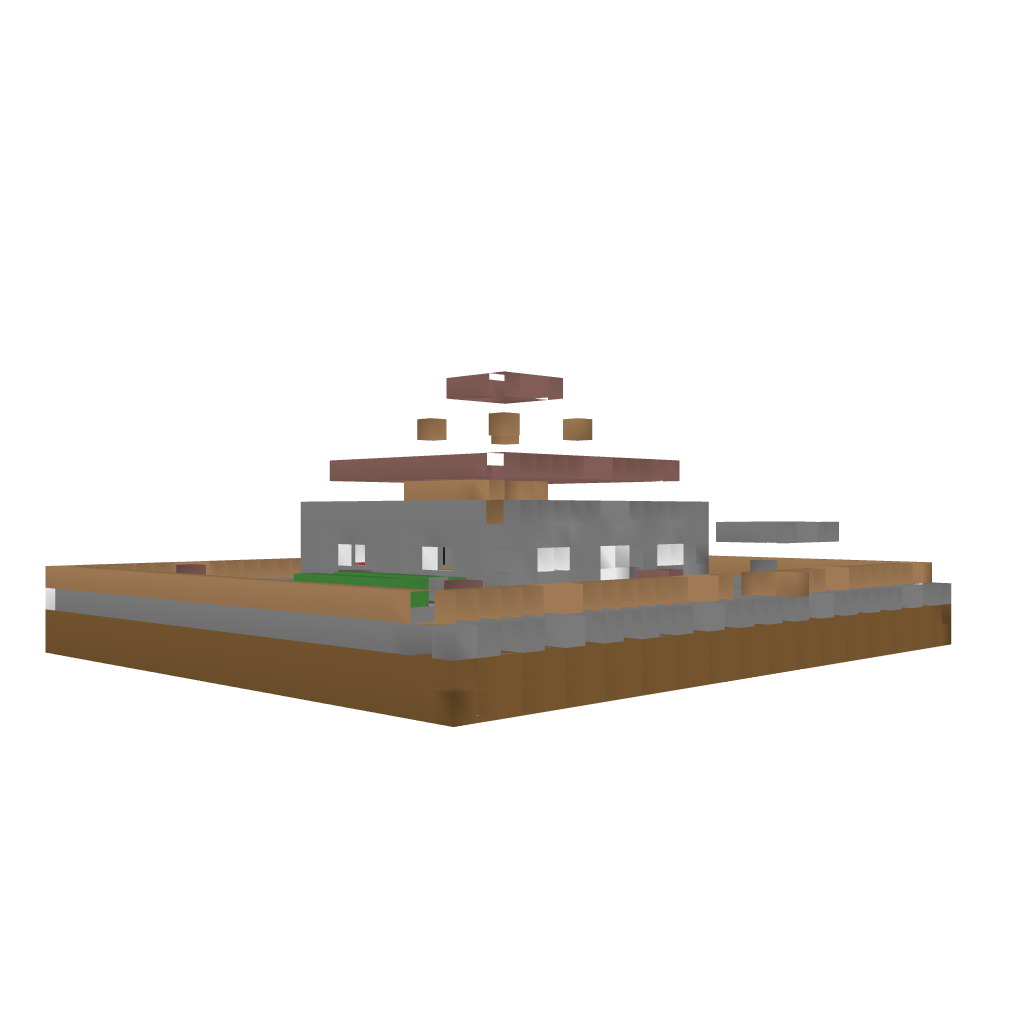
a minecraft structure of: Fazendinha - Small Farm bad low quality